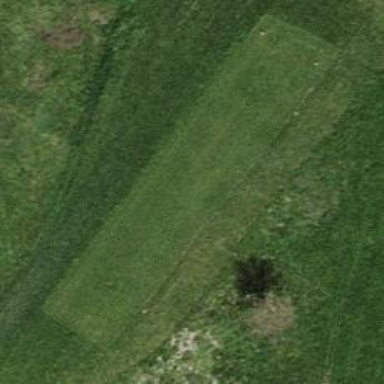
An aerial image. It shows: Grassy area designated as golf tee.